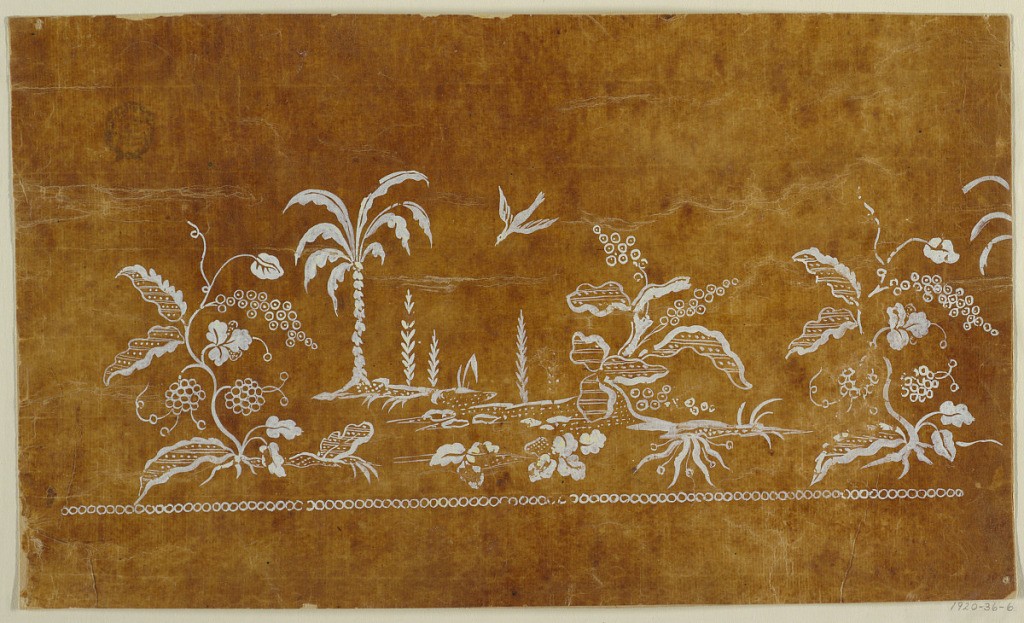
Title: Design for an Embroidered or Woven Border of the "Fabrique de St. Ruf"
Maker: Fabrique de Saint Ruf, Lyon, France
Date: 1800–1825
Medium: Brush and white gouache on glazed tracing paper
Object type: Drawing
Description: A horizontal row, composed of a landscape with four trees of which one is a palm, and with a flying bird, is flanked by two fantastical plants with bunches of seeds of different designs. One unit and the left part of another are shown. A row of beads is at the bottom.